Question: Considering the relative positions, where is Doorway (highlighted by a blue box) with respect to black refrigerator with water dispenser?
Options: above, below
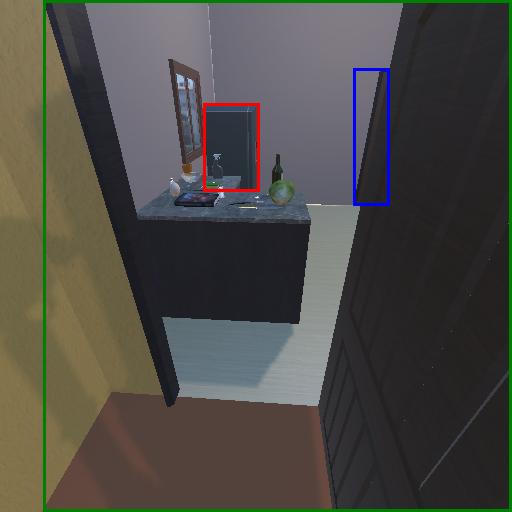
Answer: above